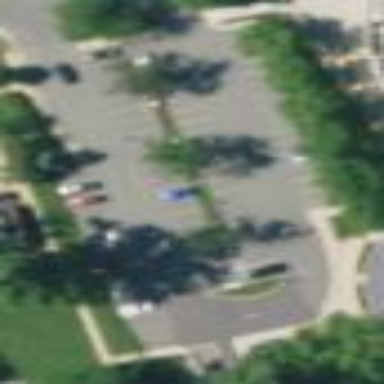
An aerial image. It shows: Parking area with surface.